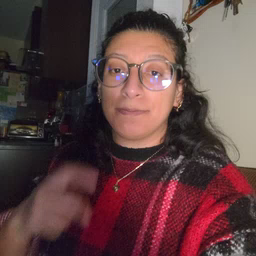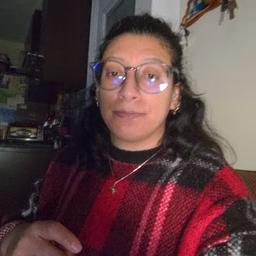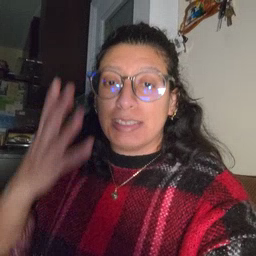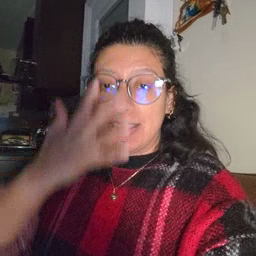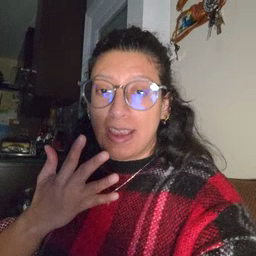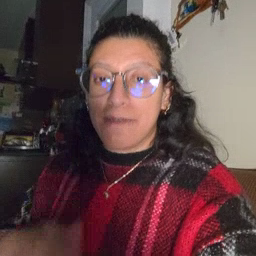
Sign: sad